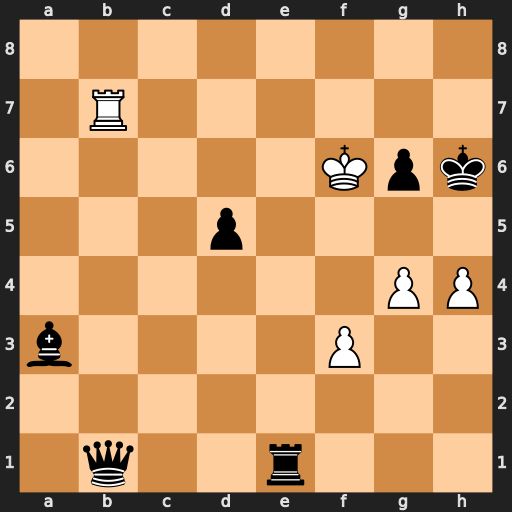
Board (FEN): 8/1R6/5Kpk/3p4/6PP/b4P2/8/1q2r3
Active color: w
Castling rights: -
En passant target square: -
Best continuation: g5+ Kh5 Rh7#